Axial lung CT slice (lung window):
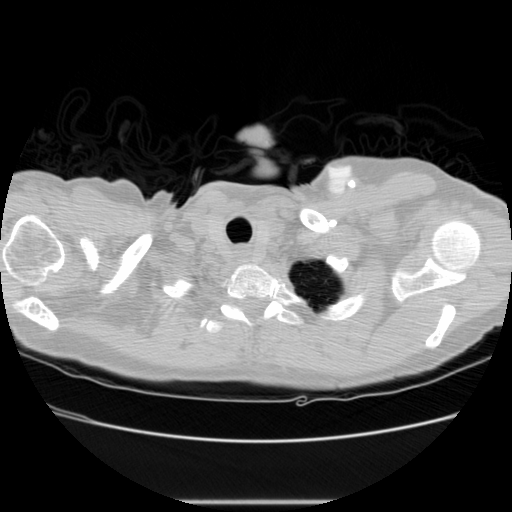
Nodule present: no